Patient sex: M
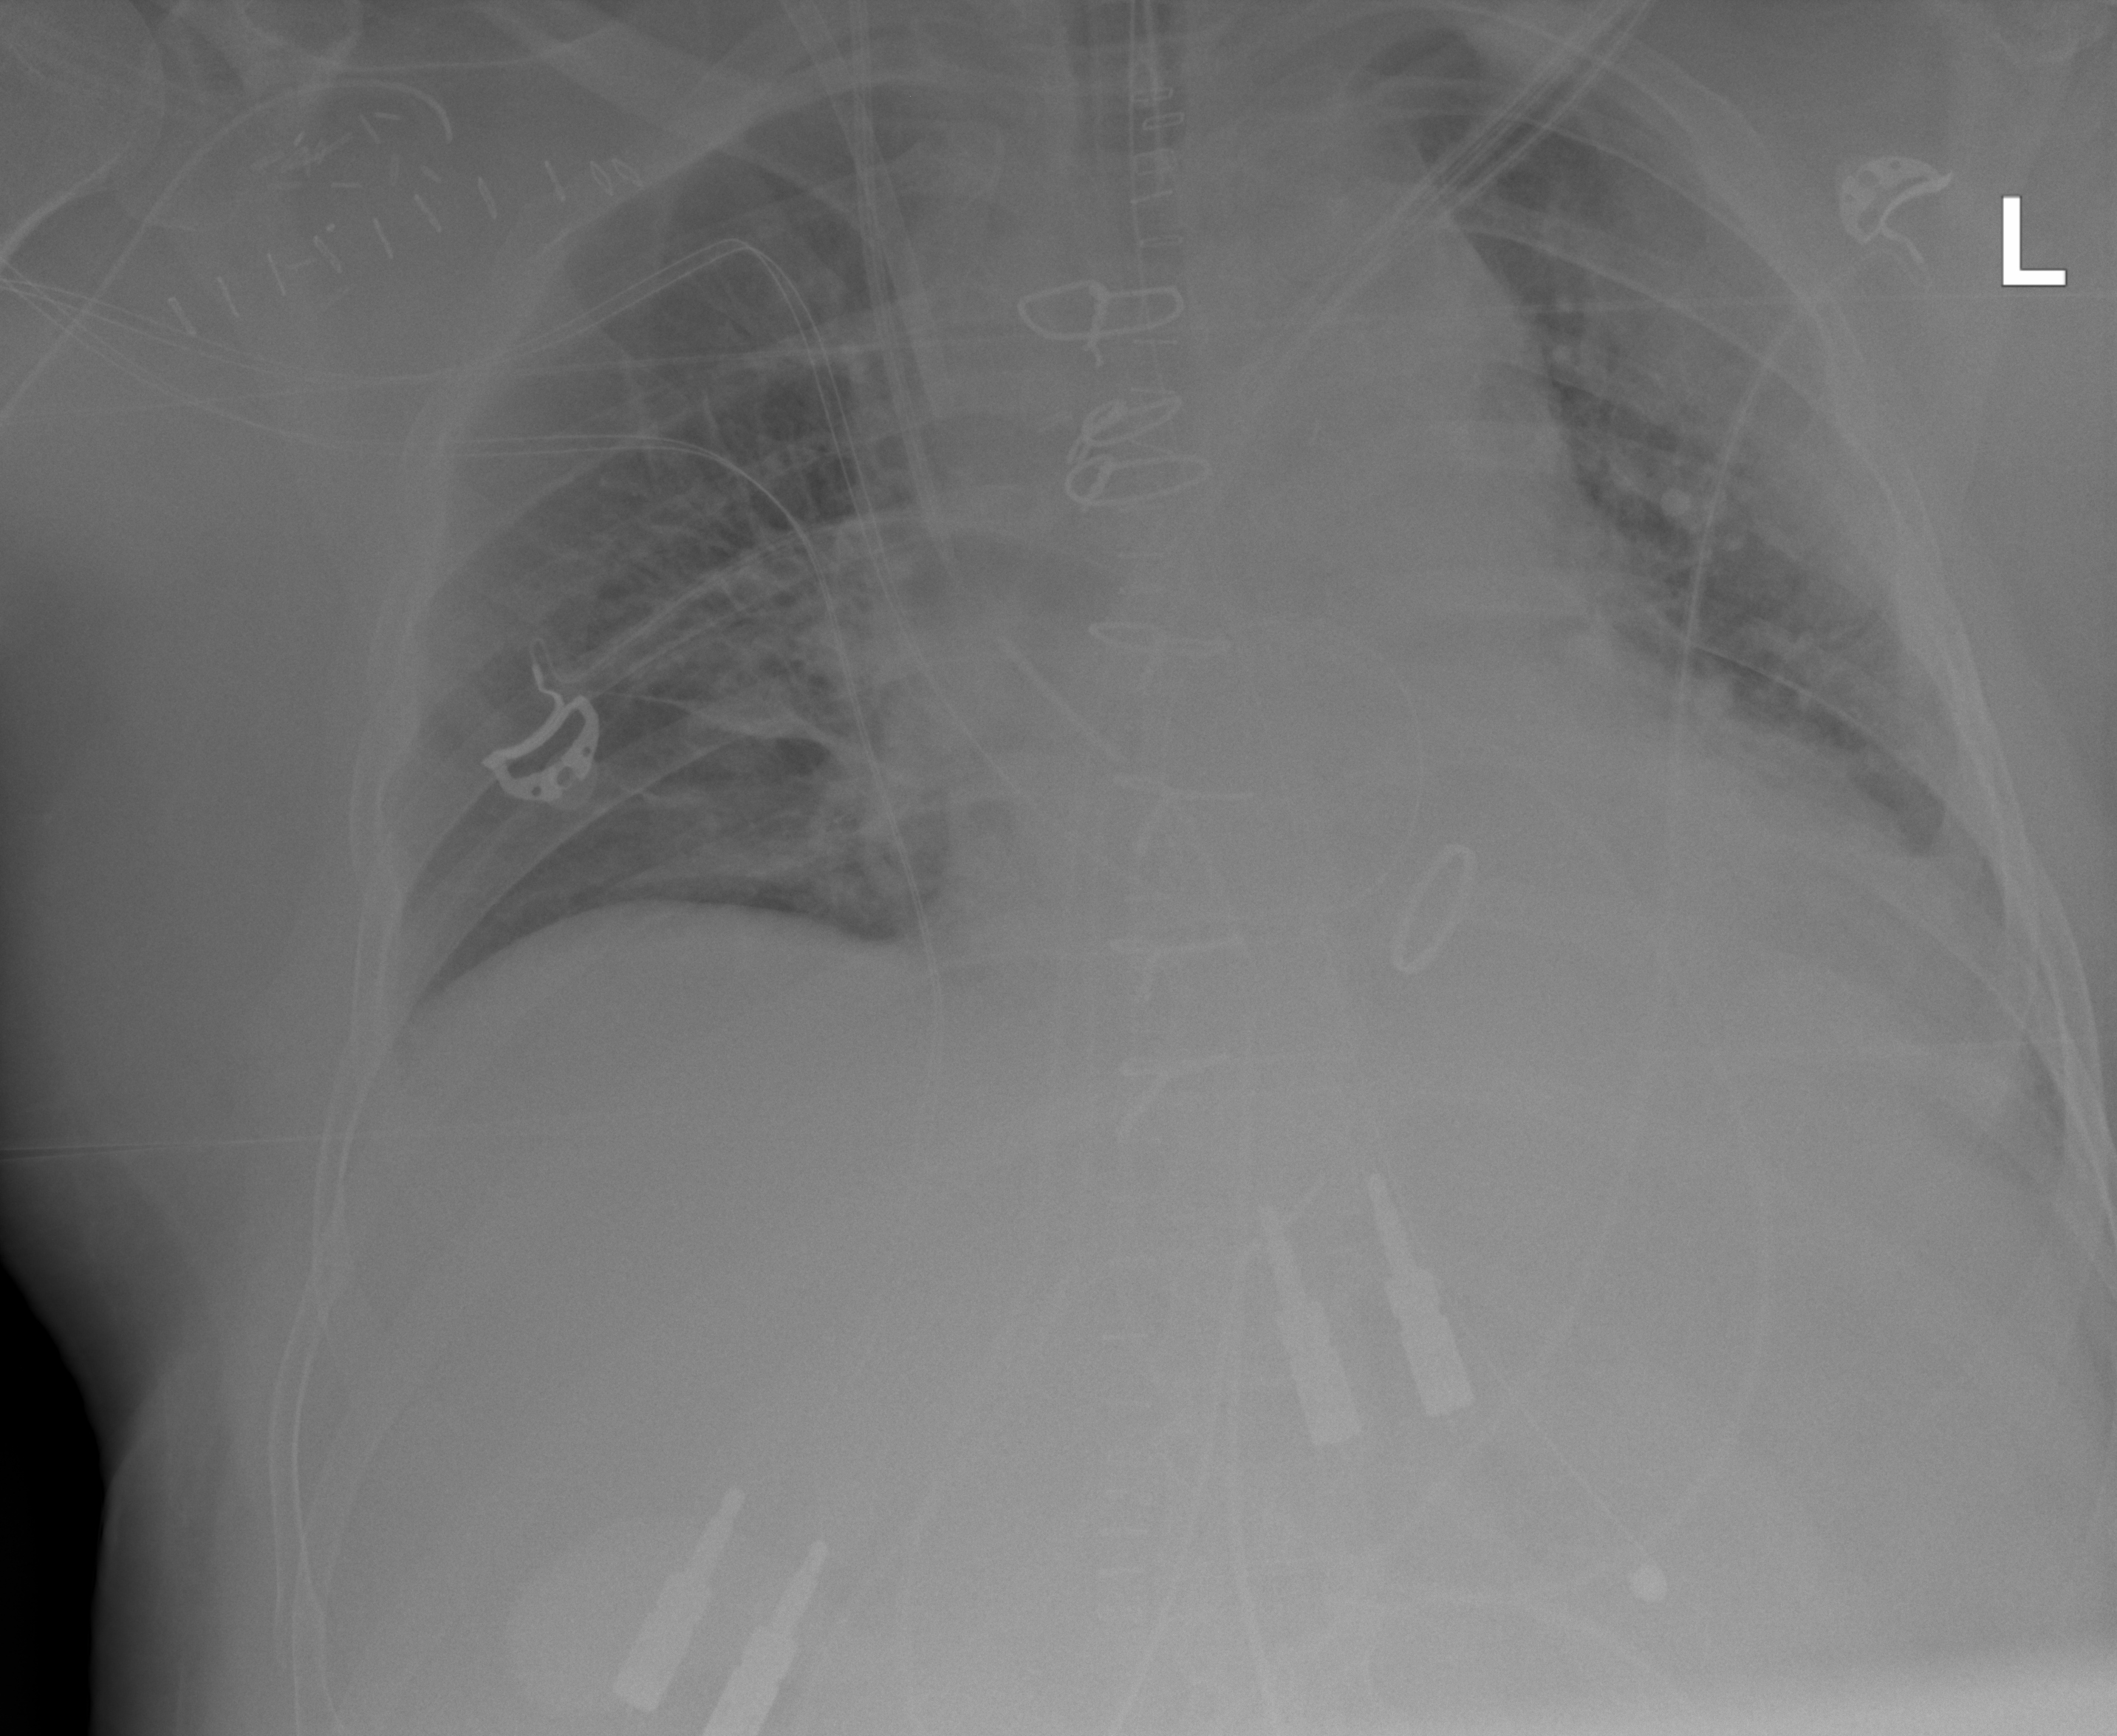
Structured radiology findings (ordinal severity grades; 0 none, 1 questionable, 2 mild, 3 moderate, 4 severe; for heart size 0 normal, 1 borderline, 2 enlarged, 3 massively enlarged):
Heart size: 2
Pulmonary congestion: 3
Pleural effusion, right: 0
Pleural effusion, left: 2
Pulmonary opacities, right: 2
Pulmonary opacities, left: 2
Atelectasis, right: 2
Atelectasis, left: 2